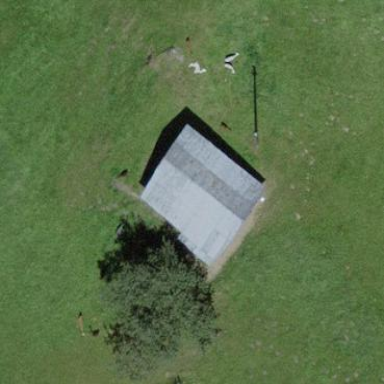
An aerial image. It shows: Barn.